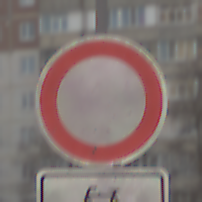
Verkehrszeichen: VerbotFahrzeugeAllerArt
Zusatzzeichen unten: EinspurigeFahrzeugeFrei1
Umgebung: Outdoor, Urban
Tageszeit: MorningAfternoon
Wetter: PartlyCloudy
Licht: Natural
Jahreszeit: NotSpecified
Kontrast: HighContrast